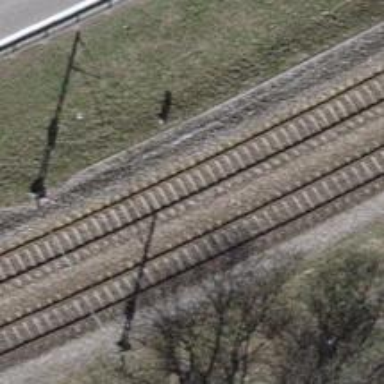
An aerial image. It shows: Railway milestone.